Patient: sex M, age 81
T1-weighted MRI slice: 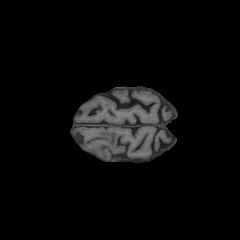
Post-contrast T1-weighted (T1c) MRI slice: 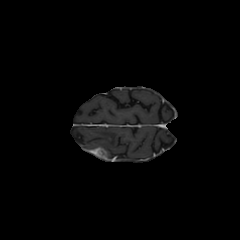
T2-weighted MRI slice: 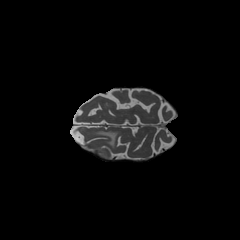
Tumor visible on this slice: yes
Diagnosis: Glioblastoma, IDH-wildtype
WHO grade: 4